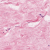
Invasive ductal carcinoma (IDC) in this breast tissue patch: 0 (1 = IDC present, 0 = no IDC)